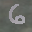
Label: 6